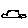
Label: car